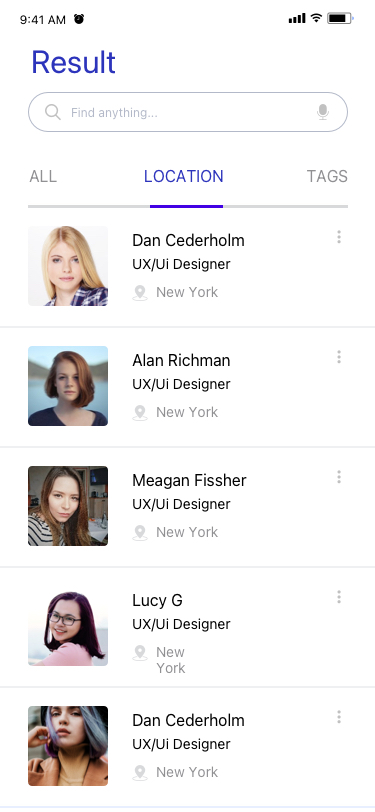
Text in this UI design:
Result
LOCATION
TAGS
ALL
Dan Cederholm
UX/Ui Designer
New York
Comment
Alan Richman
UX/Ui Designer
New York
Comment
Lucy G
UX/Ui Designer
New York
Comment
Meagan Fissher
UX/Ui Designer
New York
Comment
Dan Cederholm
UX/Ui Designer
New York
Comment
Find anything...
9:41 AM